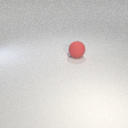
large red rubber sphere